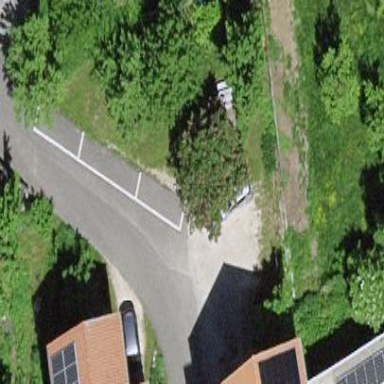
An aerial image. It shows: Street-side parking area.